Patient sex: M
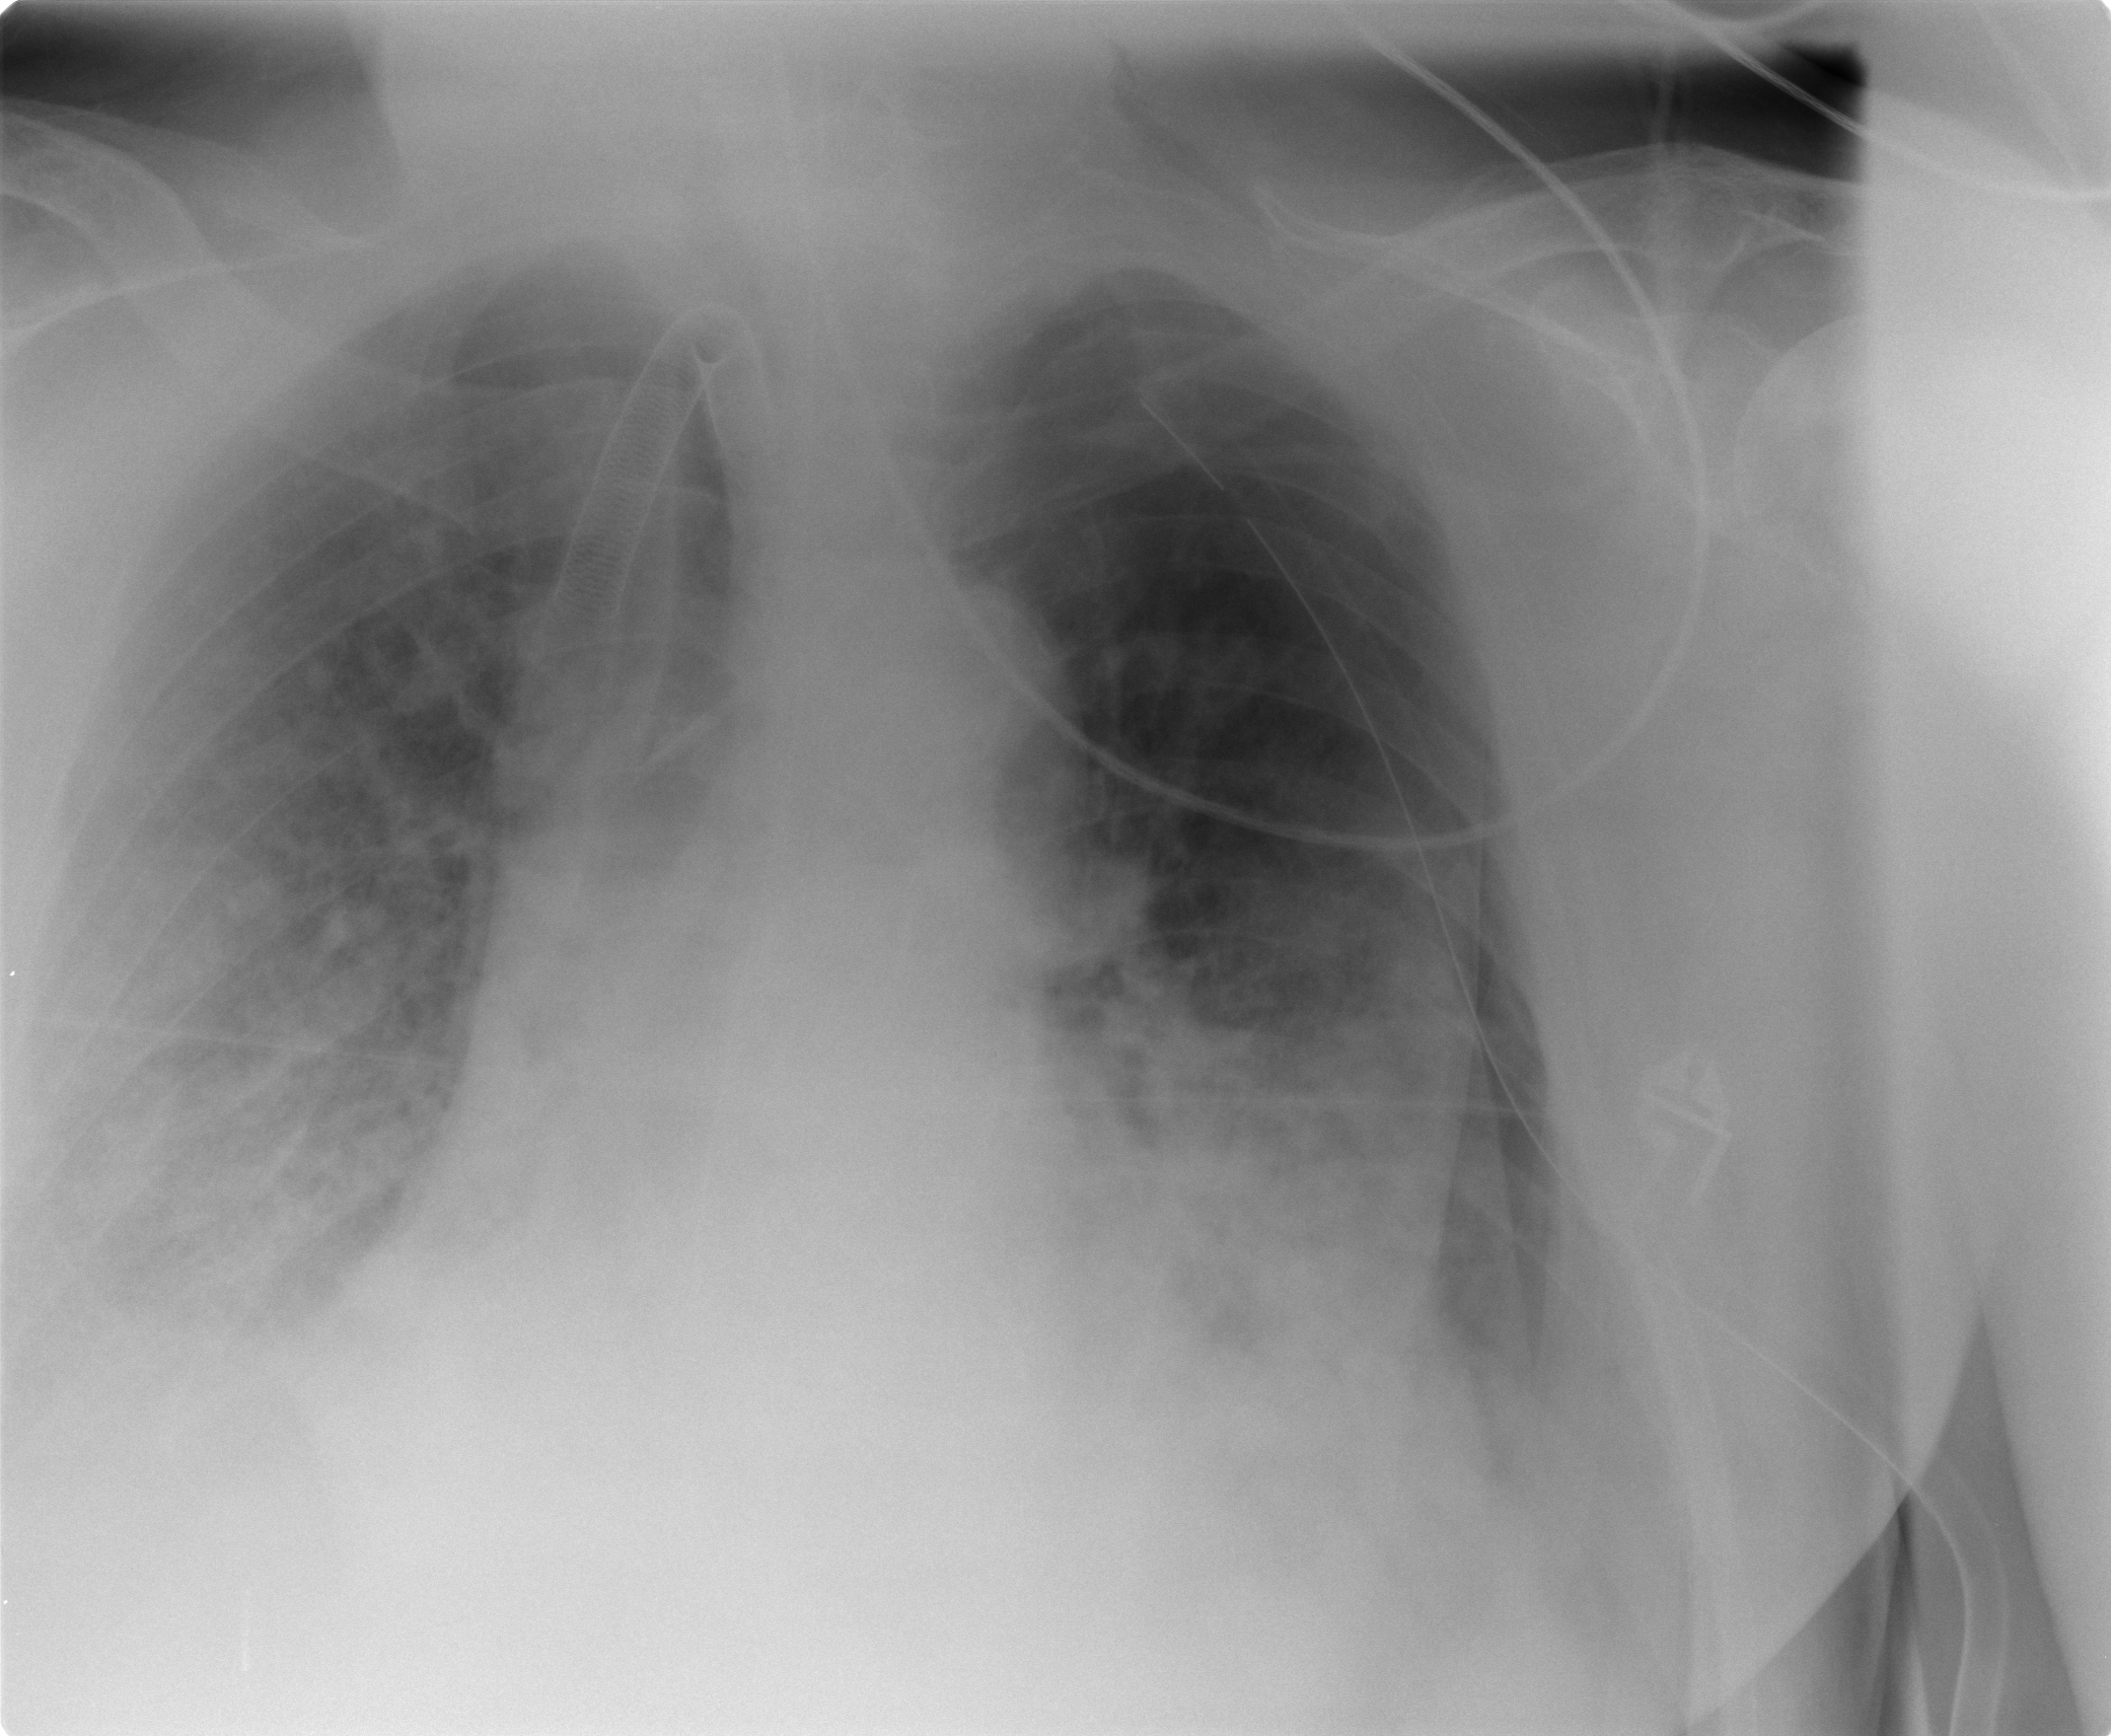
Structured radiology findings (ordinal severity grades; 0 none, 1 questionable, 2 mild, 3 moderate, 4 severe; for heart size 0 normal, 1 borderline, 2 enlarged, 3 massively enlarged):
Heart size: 2
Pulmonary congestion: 3
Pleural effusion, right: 2
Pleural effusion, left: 2
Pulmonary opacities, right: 2
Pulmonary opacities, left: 3
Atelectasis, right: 3
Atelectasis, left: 3